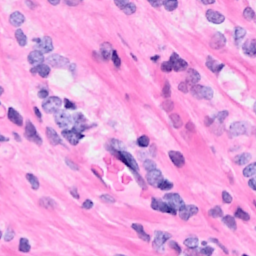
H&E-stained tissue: Breast